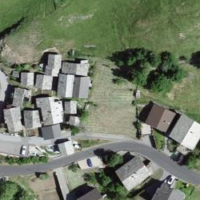
EUNIS habitat code: 55
Species observed at this site:
Juglans regia
Melanargia galathea